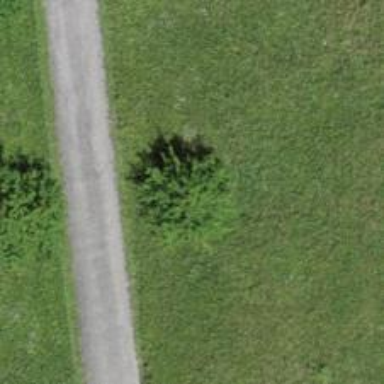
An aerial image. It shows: Avenue lined with broadleaved deciduous trees.